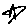
Label: star